Question: I'm trying to implement in WPF tab that behaves like the one in IE9.
When you open in the last many tabs, they are getting smaller and also to buttons are showen in the left and in the right, for scrolling between the tabs.
Any help would be very appritiated.

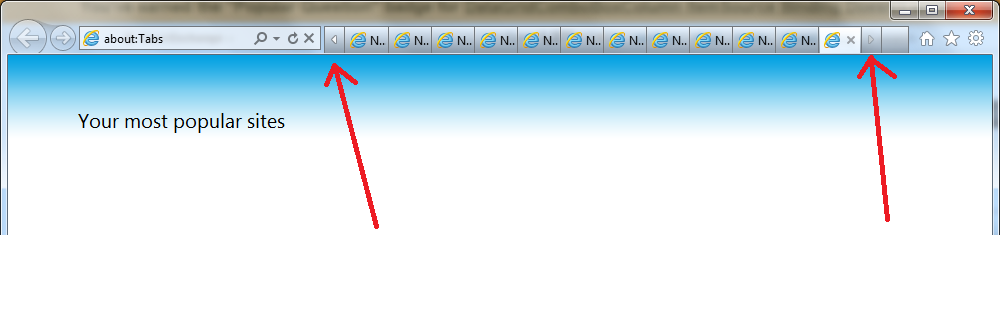
Answer: create two (main tabs are these two tab in answer) like this
'''
<TabItem Header=""" Name="LeftTab"/>
<TabItem Header=""" Name="RightTab"/>
'''
set the visible of them to hiden. now add all tabs you want(with c# code or xaml) but dont forget set tag for like below
'''
<TabItem Header="new" Name="tiNew" Tag="1"/>
<TabItem Header="edit" Name="tiEdit" Tag="2"/>
...
'''
now when tabs count go more than normal and you cant show all in 1 page Do Under :
1.change visible of two main tab..
'''
bool is_Left_Right_tabVisible = false;
if (tabControl1.Items.Count > 8)
{
LeftTab.Visibility = System.Windows.Visibility.Visible;
RightTab.Visibility = System.Windows.Visibility.Visible;
is_Left_Right_tabVisible = true;
}
else
{
LeftTab.Visibility = System.Windows.Visibility.Hidden;
RightTab.Visibility = System.Windows.Visibility.Hidden;
is_Left_Right_tabVisible = false;
}
'''
2.hidden all extra tab and only show some of them (example : show two main tab And show tab )
3.if user click on main tabs (left or right tab) hidden one tab and visible another tab (example: you have when user click on right hidden NO 1 and vsible No 5 And focus on No 5)
'''
private void RightTab_MouseUp(object sender, MouseButtonEventArgs e)
{
if (is_Left_Right_tabVisible)
{
TabItem ti = sender as TabItem;
if (ti.Name == "RightTab")
{
//find right tab must set to visible
int Showtabindex = 0;
var t1 = tabControl1.Items.OfType<TabItem>().Where(x => x.Visibility == System.Windows.Visibility.Hidden);
foreach (var item in t)
{
if (((int)item.Tag) > Showtabindex)
Showtabindex = (int)item.Tag;
}
//find left tab must go invisible
int Hiddentabindex = Showtabindex;
var t2 = tabControl1.Items.OfType<TabItem>().Where(x => x.Visibility == System.Windows.Visibility.Visible);
foreach (var item in t2)
{
if (((int)item.Tag) < Hiddentabindex)
Hiddentabindex = (int)item.Tag;
}
(tabControl1.Items[Hiddentabindex] as TabItem).Visibility = System.Windows.Visibility.Hidden;
(tabControl1.Items[Showtabindex] as TabItem).Visibility = System.Windows.Visibility.Visible;
//you can create drag and drop for tabs then user can change tab TAG
}
else if (ti.Name == "LeftTab")
{
//.....
}
}
}
'''
i know it was abit hard but when i create a good user control i feel good .
but dont forget in this usercontrol we use tabcontrol we can create a custom tab control from first and dont use this tabcontrol.
you also can create animation for tabs when those change opacity and move animation would be good <URL>